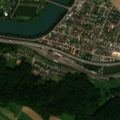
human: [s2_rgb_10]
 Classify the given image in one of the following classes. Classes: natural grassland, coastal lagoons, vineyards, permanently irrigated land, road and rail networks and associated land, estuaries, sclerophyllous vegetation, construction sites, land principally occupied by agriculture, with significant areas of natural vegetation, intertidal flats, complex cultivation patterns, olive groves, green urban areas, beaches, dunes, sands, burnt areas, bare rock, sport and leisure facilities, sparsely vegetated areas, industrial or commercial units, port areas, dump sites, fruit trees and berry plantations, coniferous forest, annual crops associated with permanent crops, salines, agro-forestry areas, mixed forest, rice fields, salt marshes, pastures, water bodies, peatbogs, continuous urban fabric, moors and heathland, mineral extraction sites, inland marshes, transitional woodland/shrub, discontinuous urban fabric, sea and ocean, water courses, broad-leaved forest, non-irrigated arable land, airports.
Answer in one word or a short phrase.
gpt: discontinuous urban fabric, non-irrigated arable land, complex cultivation patterns, mixed forest, water courses